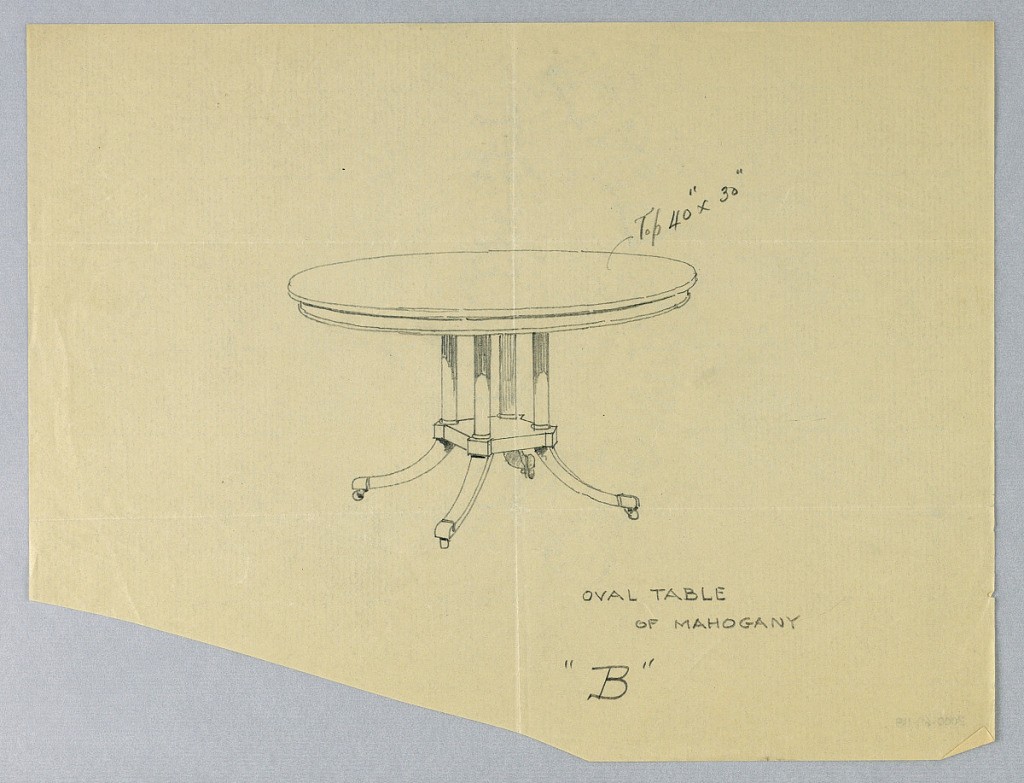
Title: Design for an Oval Table of Mahogany "B"
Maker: A.N. Davenport Co.
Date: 1900–05
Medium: Graphite on thin, cream paper
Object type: Drawing
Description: Oval molded table top is raised on four slender column-shaped supports sitting atop a molded rectangular base raised on four splayed legs with casters.